Question: I am trying to conduct an IF statement in order to evaluate conditional threshold correlations. The equation is as follows:

I tried doing an IF statement, but it doesn't work. I kind of managed to do it with 'pandas', but it would be really a bad code.
'''
p = np.arange(0.1,1,0.1)
r1 = log_r['AEX']; r2 = log_r['MBI10']
np.quantile(r1, p[0])
corrcoef = pd.Series()
if r1<np.quantile(r1,p[0]) & r2<np.quantile(r2,p[0]) & p[0]<0.5:
corrcoef[0] = np.corrcoef(r1,r2)
'''
Alternatively, I did the following:
'''
df = pd.DataFrame(pd.concat([log_r['AEX'],log_r['MBI10']],axis=1))
df['p0.1 AEX'] = (df['AEX'] < np.quantile(df['AEX'], p[0]))*df['AEX']
df['p0.1 MBI10'] = (df['MBI10'] < np.quantile(df['MBI10'], p[0]))*df['MBI10']
np.corrcoef(df['p0.1 AEX'],df['p0.1 MBI10'])
'''
This works, however it would be really messy since I would need to do this for not only 'p[0]' but for the entire 'np.arange' and also AEX and MBI10 are only 2/36 pairs that I have, so I am really looking for a more elegant solution to this. Thanks!
I am trying to get a correlation coefficient populated in the first row of 'corrcoef'. I am getting the following error when I try to do the for loop:
'TypeError: cannot compare a dtyped [float64] array with a scalar of type [bool]'
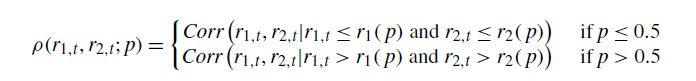
Answer: The bitwise AND operator '&' takes precedence over '<' (unlike the boolean operator 'and', which binds more weakly than '<'), so this expression doesn't get parsed the way you intend.
'''
r1<np.quantile(r1,p[0]) & r2<np.quantile(r2,p[0]) & p[0]<0.5
'''
is equivalent to
'''
r1 < (np.quantile(r1,p[0]) & r2) < (np.quantile(r2,p[0]) & p[0]) < 0.5
'''
(Note: In Python, 'a < b < c' is a syntactic shorthand for 'a < b and b < c', which explains why this is still interpreted as a valid expression.)